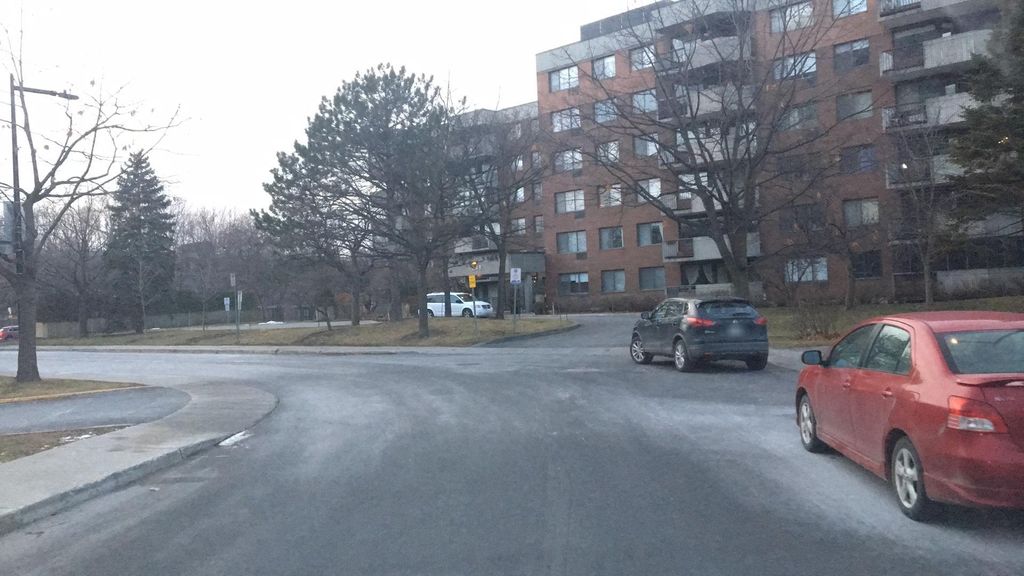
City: montreal